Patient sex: F
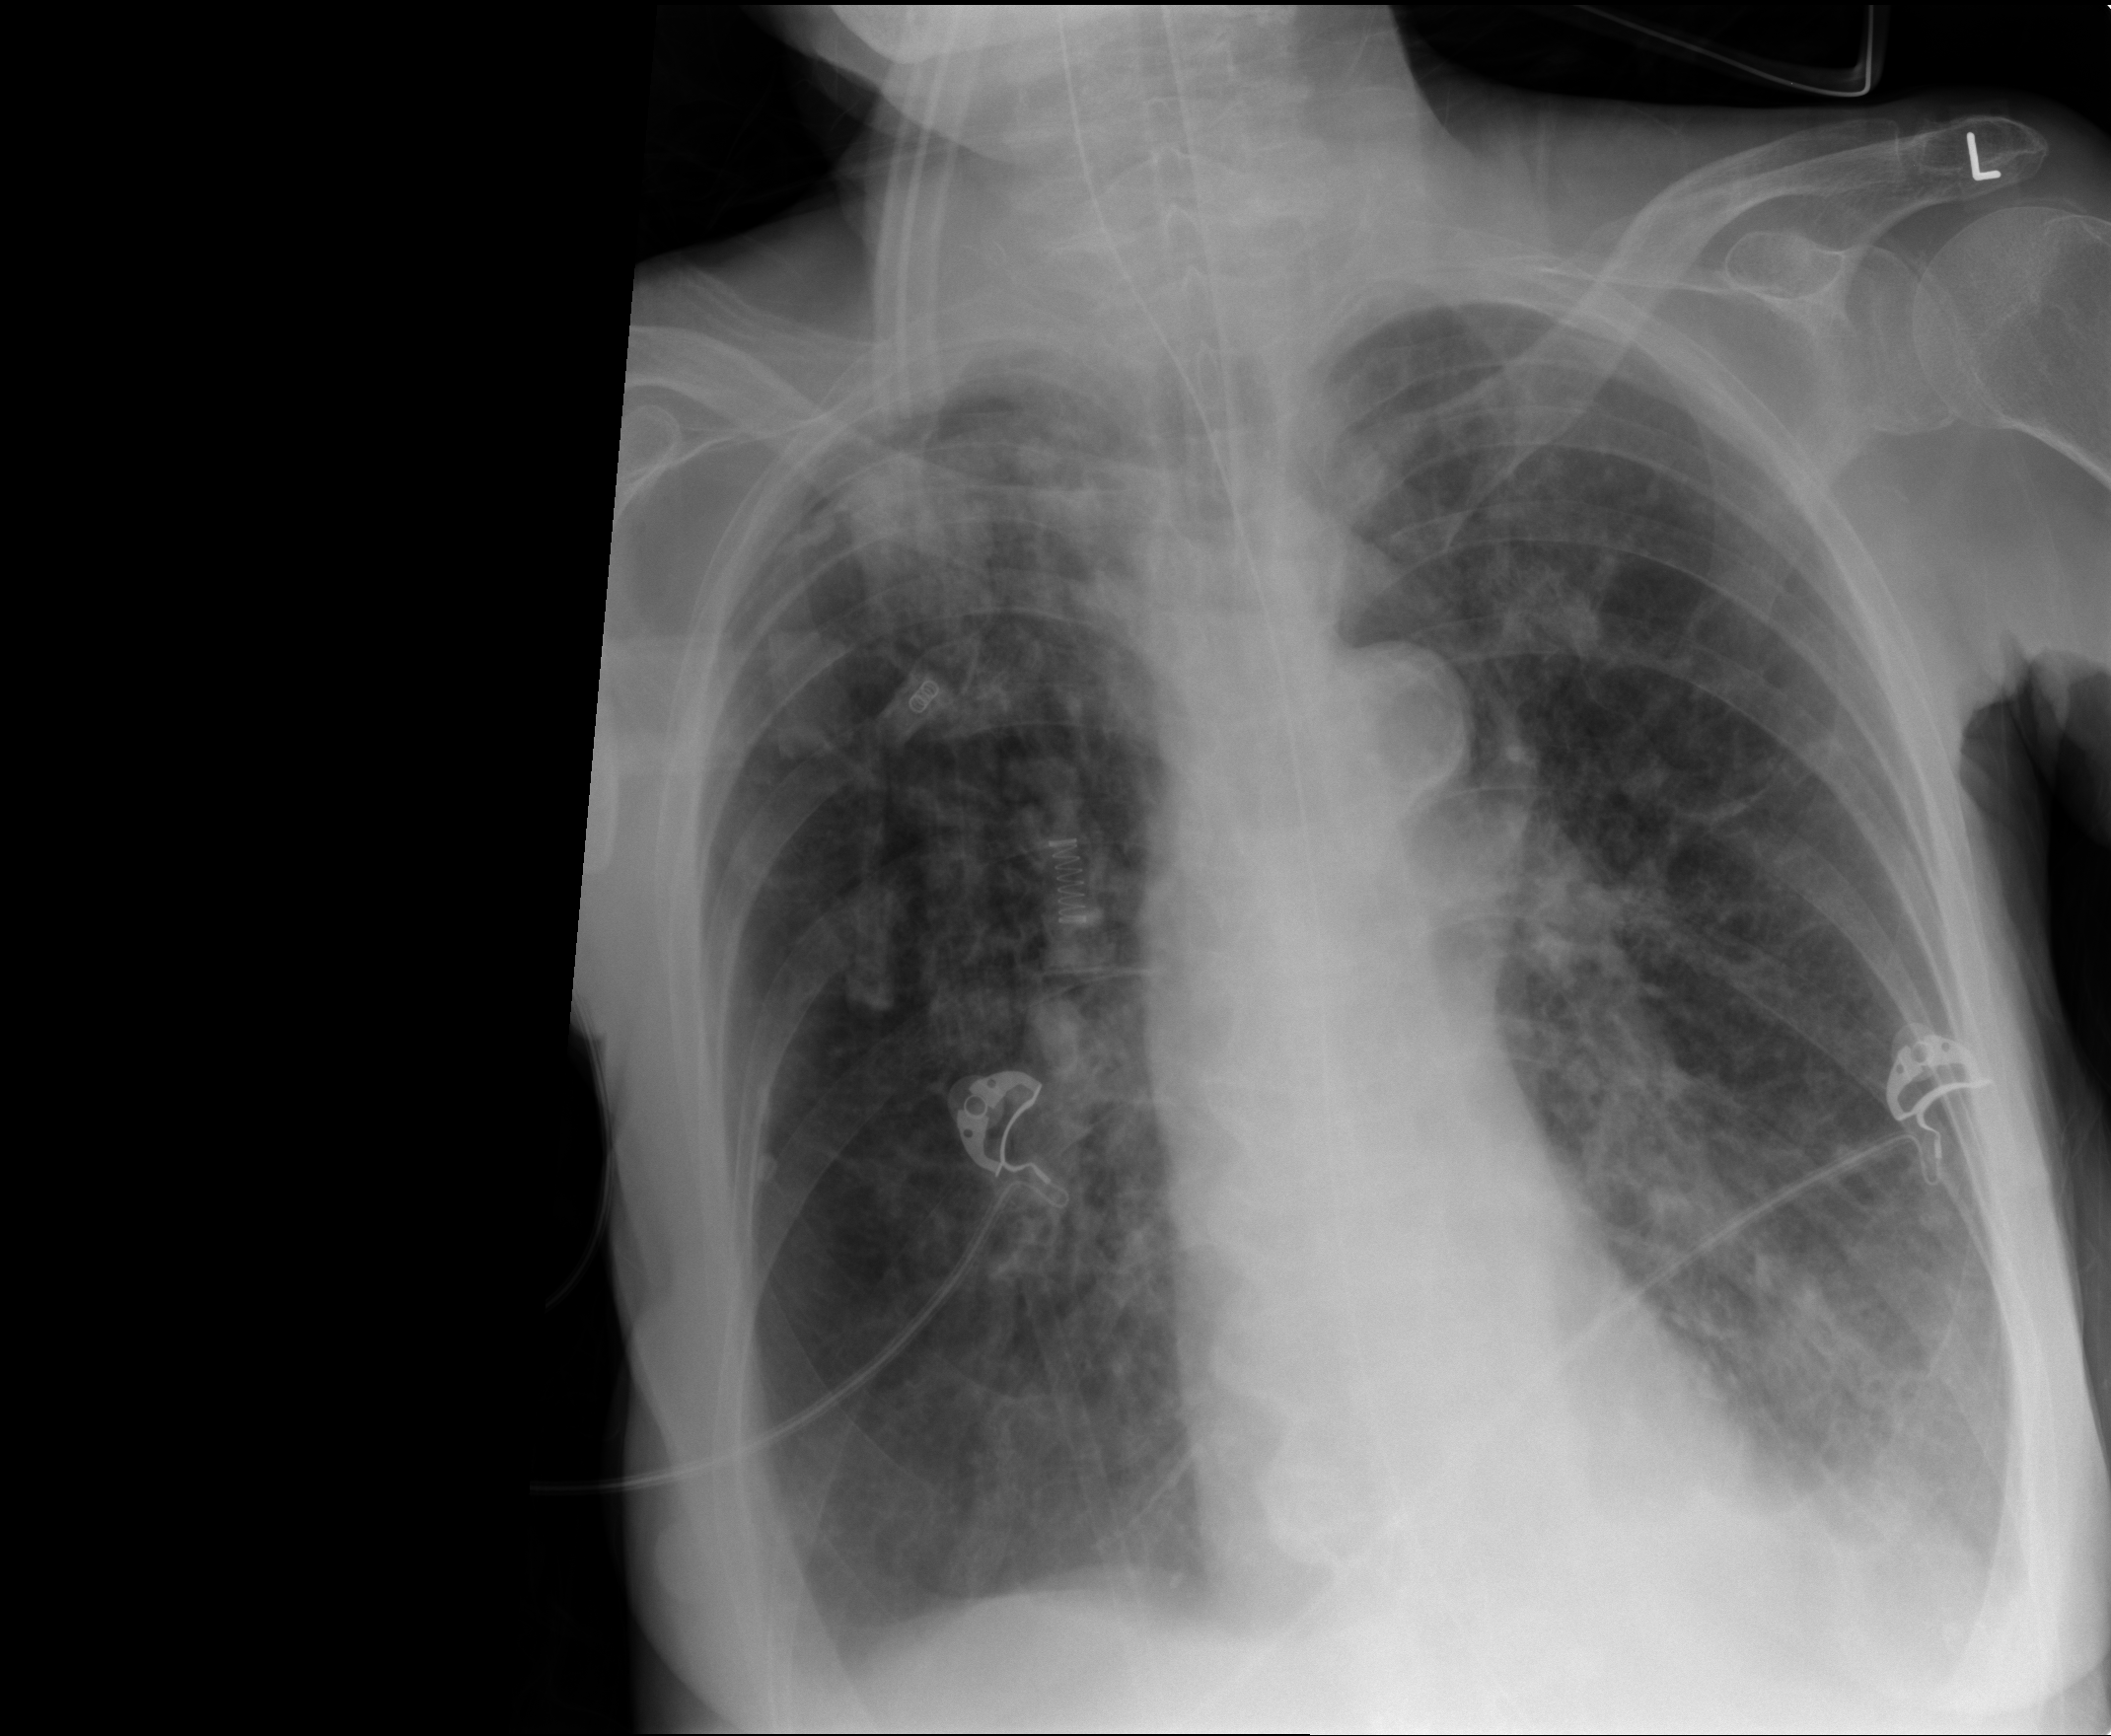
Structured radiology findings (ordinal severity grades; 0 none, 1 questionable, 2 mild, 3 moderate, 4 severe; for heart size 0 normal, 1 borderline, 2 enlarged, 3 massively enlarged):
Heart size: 0
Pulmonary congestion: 3
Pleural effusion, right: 1
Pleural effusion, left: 2
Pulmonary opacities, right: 2
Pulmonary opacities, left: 3
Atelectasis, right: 2
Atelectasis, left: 3